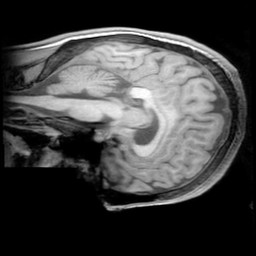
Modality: T1w
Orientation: sagittal
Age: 21
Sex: male
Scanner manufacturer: ge
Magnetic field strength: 3 T
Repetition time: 0.0073 s
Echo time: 0.003 s